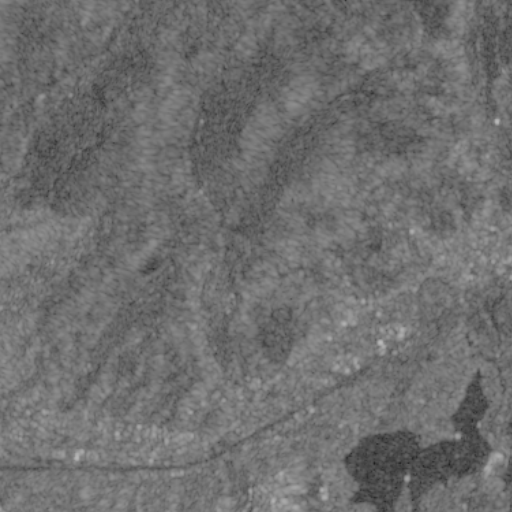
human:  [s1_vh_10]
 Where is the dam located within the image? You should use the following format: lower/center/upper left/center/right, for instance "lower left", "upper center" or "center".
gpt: The dam is located in the lower right of the image.
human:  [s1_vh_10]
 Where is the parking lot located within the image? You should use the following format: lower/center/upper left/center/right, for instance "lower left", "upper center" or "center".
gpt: The parking lot is located in the lower of the image.
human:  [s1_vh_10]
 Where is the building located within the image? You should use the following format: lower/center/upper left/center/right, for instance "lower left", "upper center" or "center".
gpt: There is no building in the image.

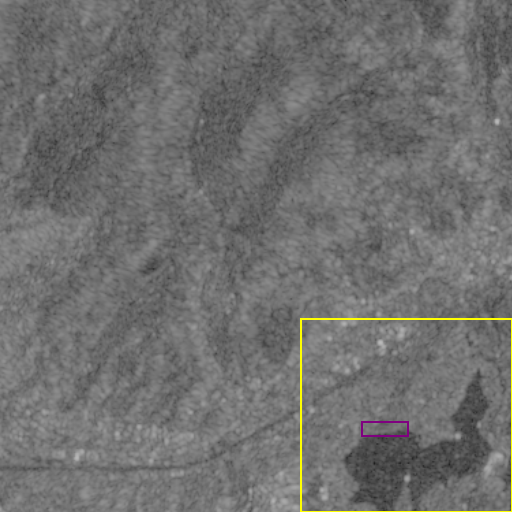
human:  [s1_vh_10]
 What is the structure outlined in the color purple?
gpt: The structure outlined in purple is a dam.
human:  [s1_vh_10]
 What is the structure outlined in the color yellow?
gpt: The structure outlined in yellow is a park.
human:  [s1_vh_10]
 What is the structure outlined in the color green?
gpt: There is no green outline.